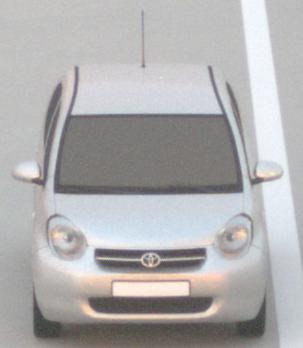
Make: Toyota
Model: Passo
Detailed model: Toyota Passo X Yururi
Model produced from: 2010
Model produced until: 2016
Doors: 5
Color: white
Road condition: dry road
Daytime: sunrise or sunset
Contrast: medium contrast